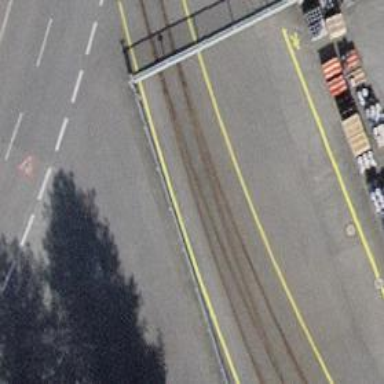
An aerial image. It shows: Railway switch.